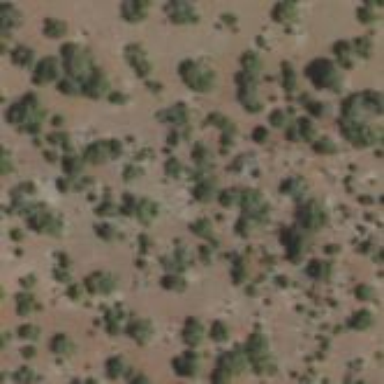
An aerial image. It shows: Area covered in scrub vegetation.